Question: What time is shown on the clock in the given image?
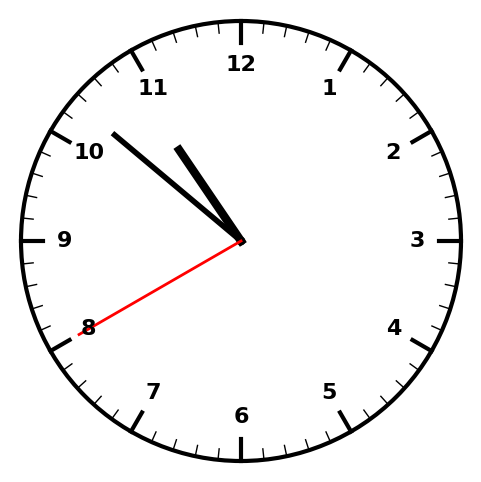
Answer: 10:51:40